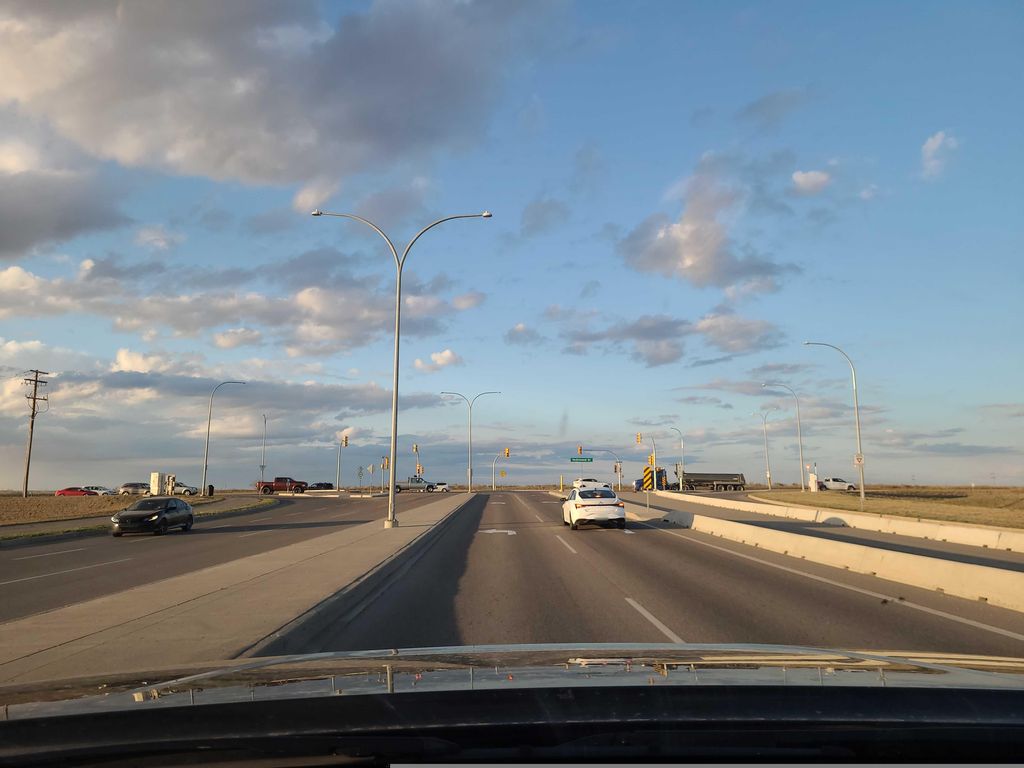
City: saskatoon